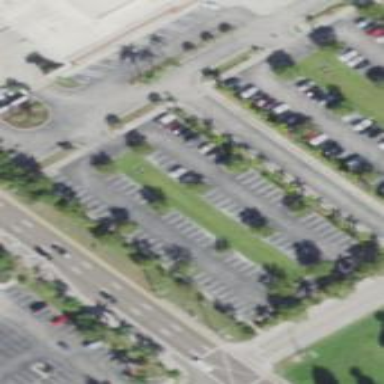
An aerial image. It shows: Parking aisle designated as service road.